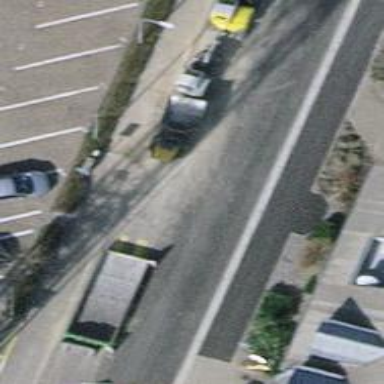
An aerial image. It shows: Street-side parking area.